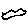
Label: cloud